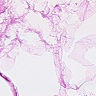
Metastatic tissue present: no